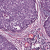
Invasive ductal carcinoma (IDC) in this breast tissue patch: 0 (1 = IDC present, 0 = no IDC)